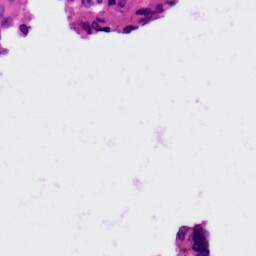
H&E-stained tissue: Ovarian